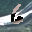
Label: 6